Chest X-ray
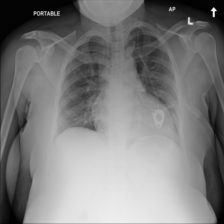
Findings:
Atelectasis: negative
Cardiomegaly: negative
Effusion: negative
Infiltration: negative
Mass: negative
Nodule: negative
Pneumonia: negative
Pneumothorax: negative
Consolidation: negative
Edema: negative
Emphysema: negative
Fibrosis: negative
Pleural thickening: negative
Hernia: negative